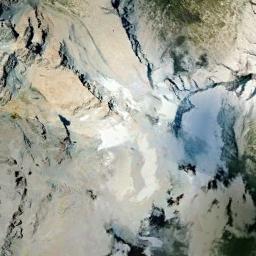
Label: snowberg